Question: How to get all rows from TableA that are not in TableB where the schema of TableA is different to TableB(they are different typed DataTable classes coming from different dbms)?

I need all 'country'-rows where 'country_id' is not in 'Country' as 'idCountry'.
This does not work because they have a different schema('src.country' and 'dest.Country'are different DataTable-classes):
'''
Dim srcNotInDest = src.country.Except(dest.Country)
'''
'src''dest'
Note: necessarily
I assume that i need to provide an 'IEqualityComparer' as second parameter but don't know how. Maybe there is another(faster) approach to identify new rows.
:
I'm importing tables from a MySQL database into a SQL-Server database. It's sufficient to check only the primary key and not to compare the content of the rows. Although this example table contains only few rows but two tables contain ~100000 rows, hence performance matters on synchronizing source and destination.
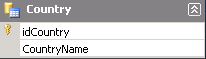
Answer: If they are different databases, I think you need to retrieve the ids separately and compare them in memory, for example (in C# syntax)
'''
var t1 = (from r in src.country select r.country_id).ToList();
var t2 = (from r in dest.Country select r.idCountry).ToList();
var missing = t1.Except(t2);
'''
> performance matters on synchronizing source
If this was a one-off migration process, then even if this routine takes a few seconds that would probably be acceptable. But you mention 'synchronize', so I assumes this isn't a one off, so whether this is acceptable depends on how often it is run.
A quick test on my machine reading 200,000 in one table, 100000 in another (admittedly in the same sql database) and comparing them takes 0.4 seconds. There are, of course, other factors that need to be considered, eg the load placed on the sql server etc.